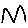
Label: zigzag